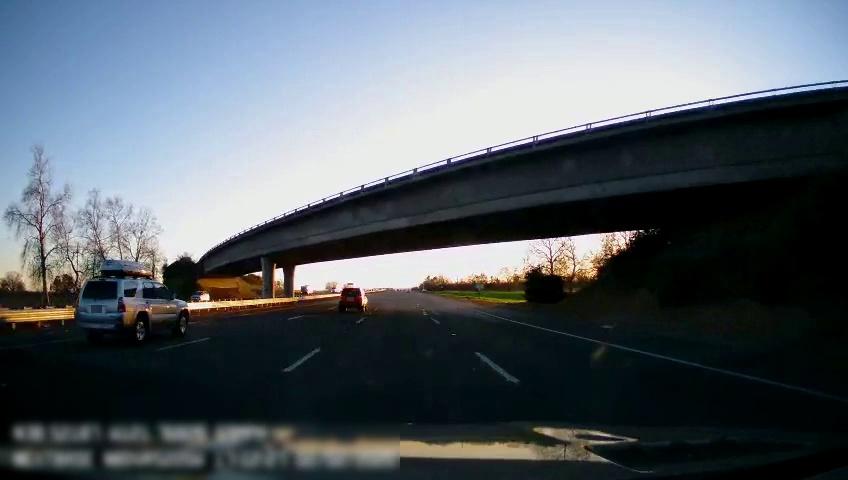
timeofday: Day
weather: Sunny
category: Drivable Space
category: Vehicles | SUV
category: Vehicles | Truck
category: Vehicles | SUV
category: Vehicles | Car
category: Vehicles | Other LV
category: Lanes | Alternate Lane
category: Lanes | Alternate Lane
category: Lanes | Current Lane
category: Lanes | Current Lane
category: Lanes | Alternate Lane